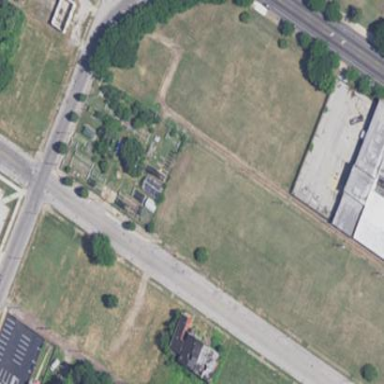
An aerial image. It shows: Community garden filled with leisure land.